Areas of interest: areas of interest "Beijing North Lake International Golf Club"
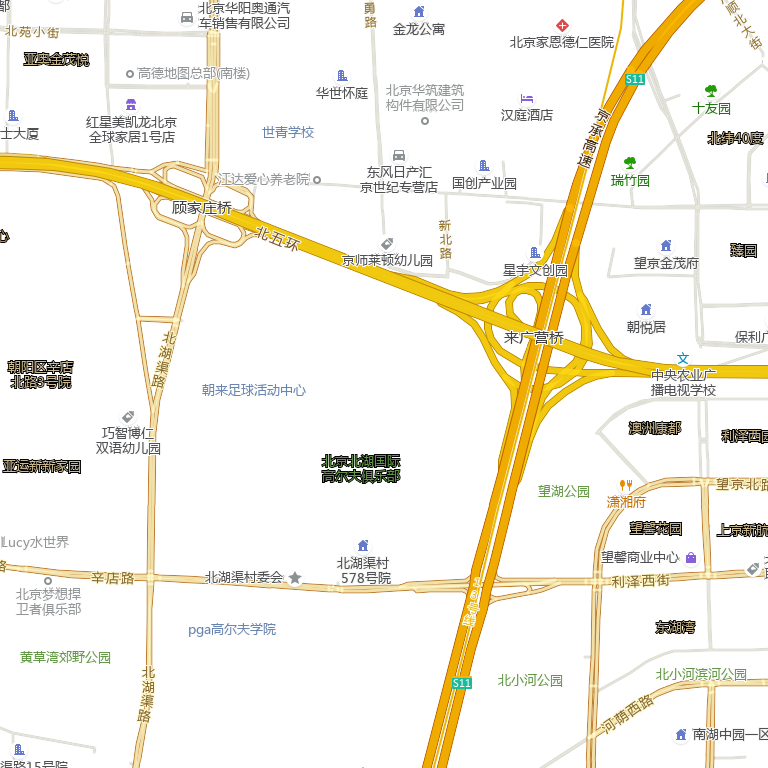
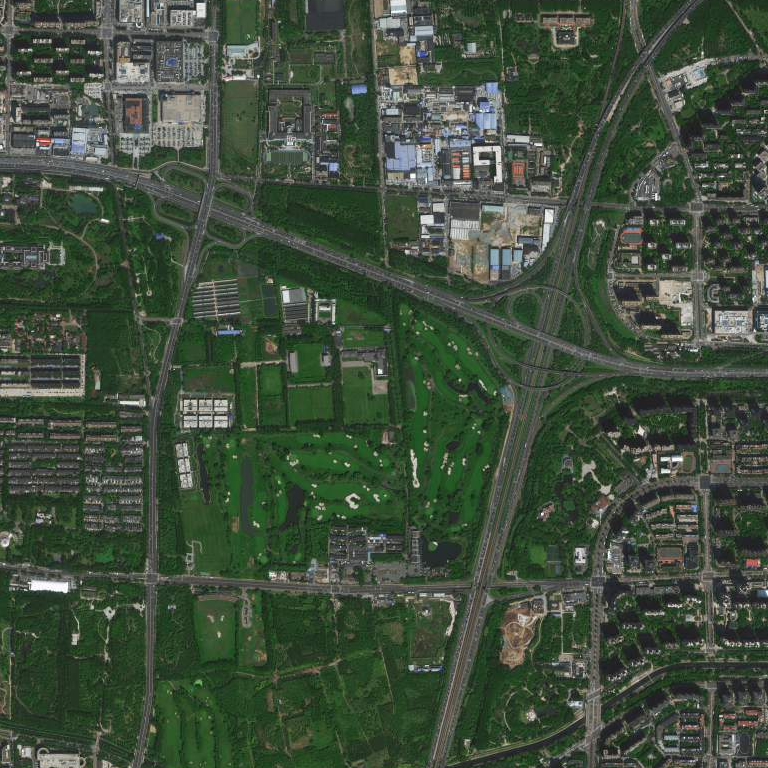